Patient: sex F, age 59
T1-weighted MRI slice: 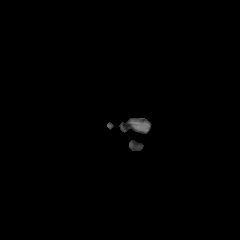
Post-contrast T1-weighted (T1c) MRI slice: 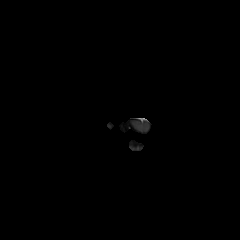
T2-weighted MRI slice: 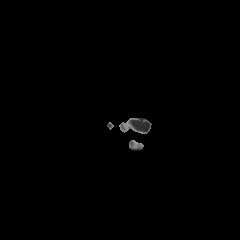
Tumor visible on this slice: no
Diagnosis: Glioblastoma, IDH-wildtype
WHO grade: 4